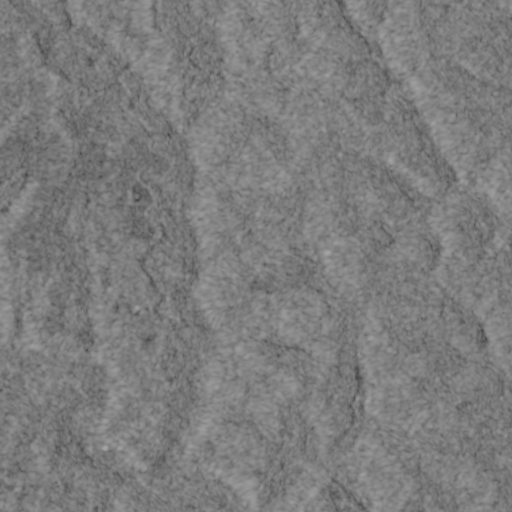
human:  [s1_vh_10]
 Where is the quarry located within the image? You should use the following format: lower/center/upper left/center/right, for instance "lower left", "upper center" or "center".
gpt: The quarry is located in the upper left of the image.
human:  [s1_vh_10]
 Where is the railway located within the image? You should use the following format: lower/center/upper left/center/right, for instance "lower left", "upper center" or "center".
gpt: The railway is located in the lower left of the image.
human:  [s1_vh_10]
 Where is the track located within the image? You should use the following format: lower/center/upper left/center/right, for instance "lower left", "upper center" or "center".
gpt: There is no track in the image.

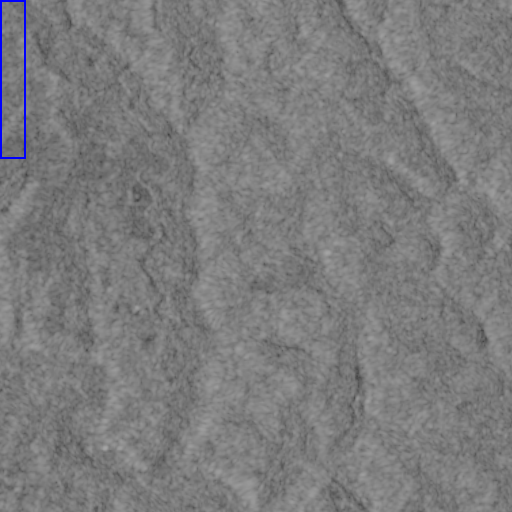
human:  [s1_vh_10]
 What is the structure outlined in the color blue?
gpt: The structure outlined in blue is a quarry.
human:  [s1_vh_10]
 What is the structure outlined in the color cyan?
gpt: There is no cyan outline.